Question: I try to build IOS version to my flutter app
I'm using virtual box with macOC catalina
after edit flutter & app path in XCode like:
<URL>
when I start to build app archive, XCode show this code
That mean its still looking for flutter windows path (C:\src
lutter..........)

what's wrong here?!
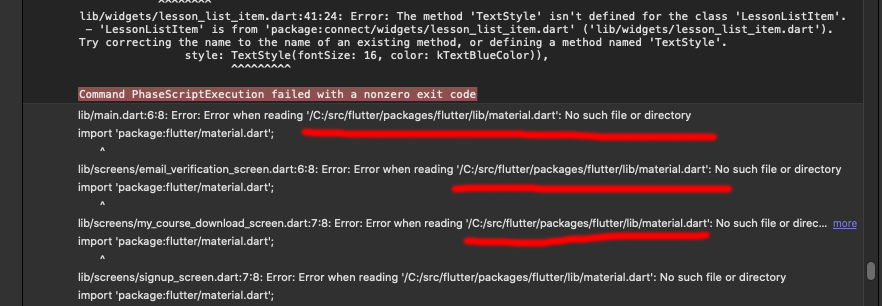
Answer: Before running your project in xcode
Do
1. flutter clean
2. flutter pub get
3. go yo your iOS directory in side terminal and run pod install
And remember to run flutter commands you have to download flutter SDK (in your MacOs)